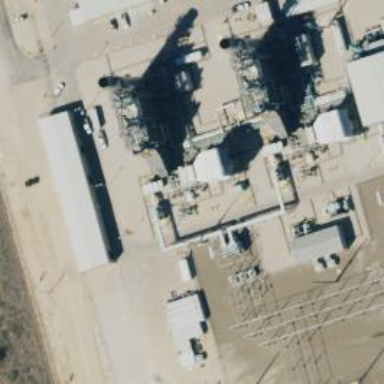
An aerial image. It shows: Gas turbine power generator.